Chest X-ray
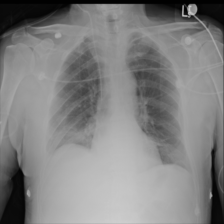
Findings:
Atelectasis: positive
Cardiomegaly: negative
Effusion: negative
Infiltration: negative
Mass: negative
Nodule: negative
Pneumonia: negative
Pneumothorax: negative
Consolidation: negative
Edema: negative
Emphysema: negative
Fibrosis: negative
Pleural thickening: negative
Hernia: negative